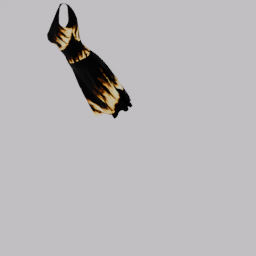
Label: people